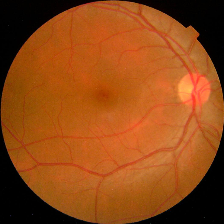
Diabetic retinopathy grade: No DR